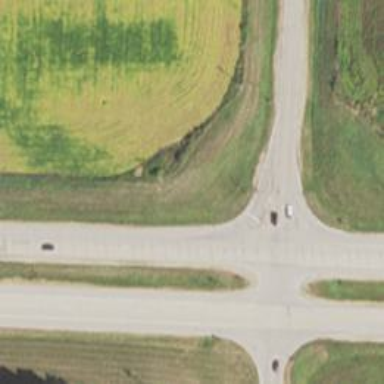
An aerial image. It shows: Motorroad with trunk link.